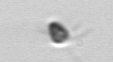
Label: Pyramimonas